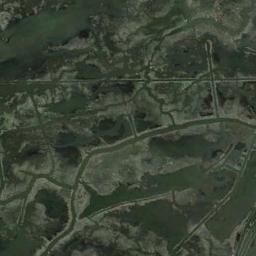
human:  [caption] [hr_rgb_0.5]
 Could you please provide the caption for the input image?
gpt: Brown trivial bare land in the river in a wetland .

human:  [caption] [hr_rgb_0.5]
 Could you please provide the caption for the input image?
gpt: There are small creeks in the middle of this wetland .

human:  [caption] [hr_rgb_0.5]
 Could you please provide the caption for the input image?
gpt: The wetland consists of bare land, Green plants and water .

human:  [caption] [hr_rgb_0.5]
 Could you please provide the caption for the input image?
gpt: There are many different shapes and sizes of water around the wetlands .

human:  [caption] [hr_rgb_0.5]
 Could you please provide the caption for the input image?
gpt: There are many green areas and some water areas on the wetland .